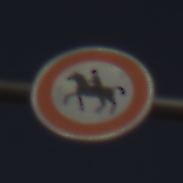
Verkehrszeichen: VerbotReiter
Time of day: MorningAfternoon
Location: Outdoor (Nature)
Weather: PartlyCloudy
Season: NotSpecified
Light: Natural